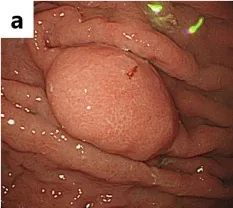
A. Esophagogastroduodenoscopy revealed a 10 mm submucosal tumor-like lesion in the greater curvature of the upper gastric remnant body five years prior.
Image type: endoscopy (gi_endoscopy)